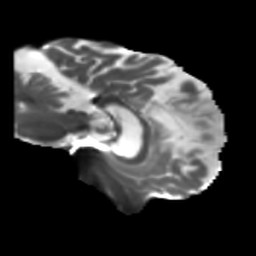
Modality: T2w
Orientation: sagittal
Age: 73
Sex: female
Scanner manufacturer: siemens
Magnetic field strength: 3 T
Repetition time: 5.25 s
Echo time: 0.08 s